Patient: sex F, age 26
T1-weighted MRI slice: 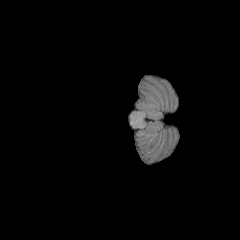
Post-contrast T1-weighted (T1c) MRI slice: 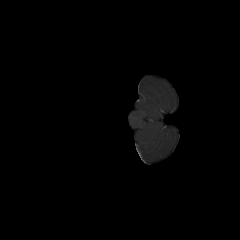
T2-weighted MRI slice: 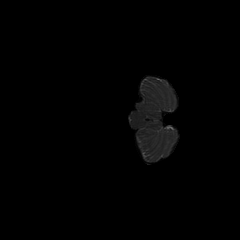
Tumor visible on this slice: no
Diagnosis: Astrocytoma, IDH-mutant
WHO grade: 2